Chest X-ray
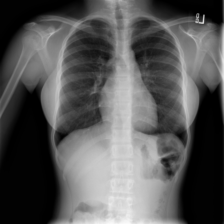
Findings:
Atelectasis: negative
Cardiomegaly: negative
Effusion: negative
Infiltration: negative
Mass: negative
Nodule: negative
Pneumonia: negative
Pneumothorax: negative
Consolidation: negative
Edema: negative
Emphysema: negative
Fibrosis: negative
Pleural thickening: negative
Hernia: negative